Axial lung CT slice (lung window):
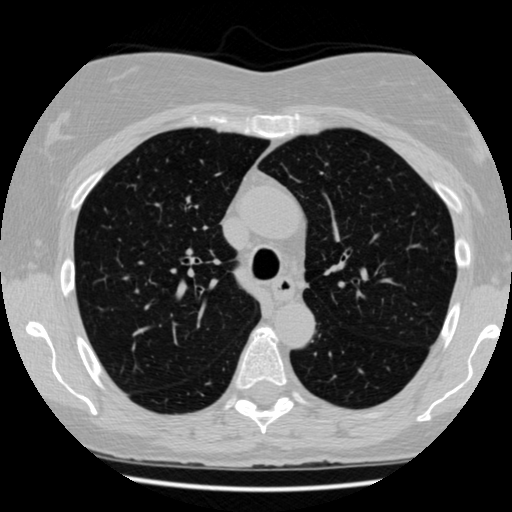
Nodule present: no